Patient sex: M
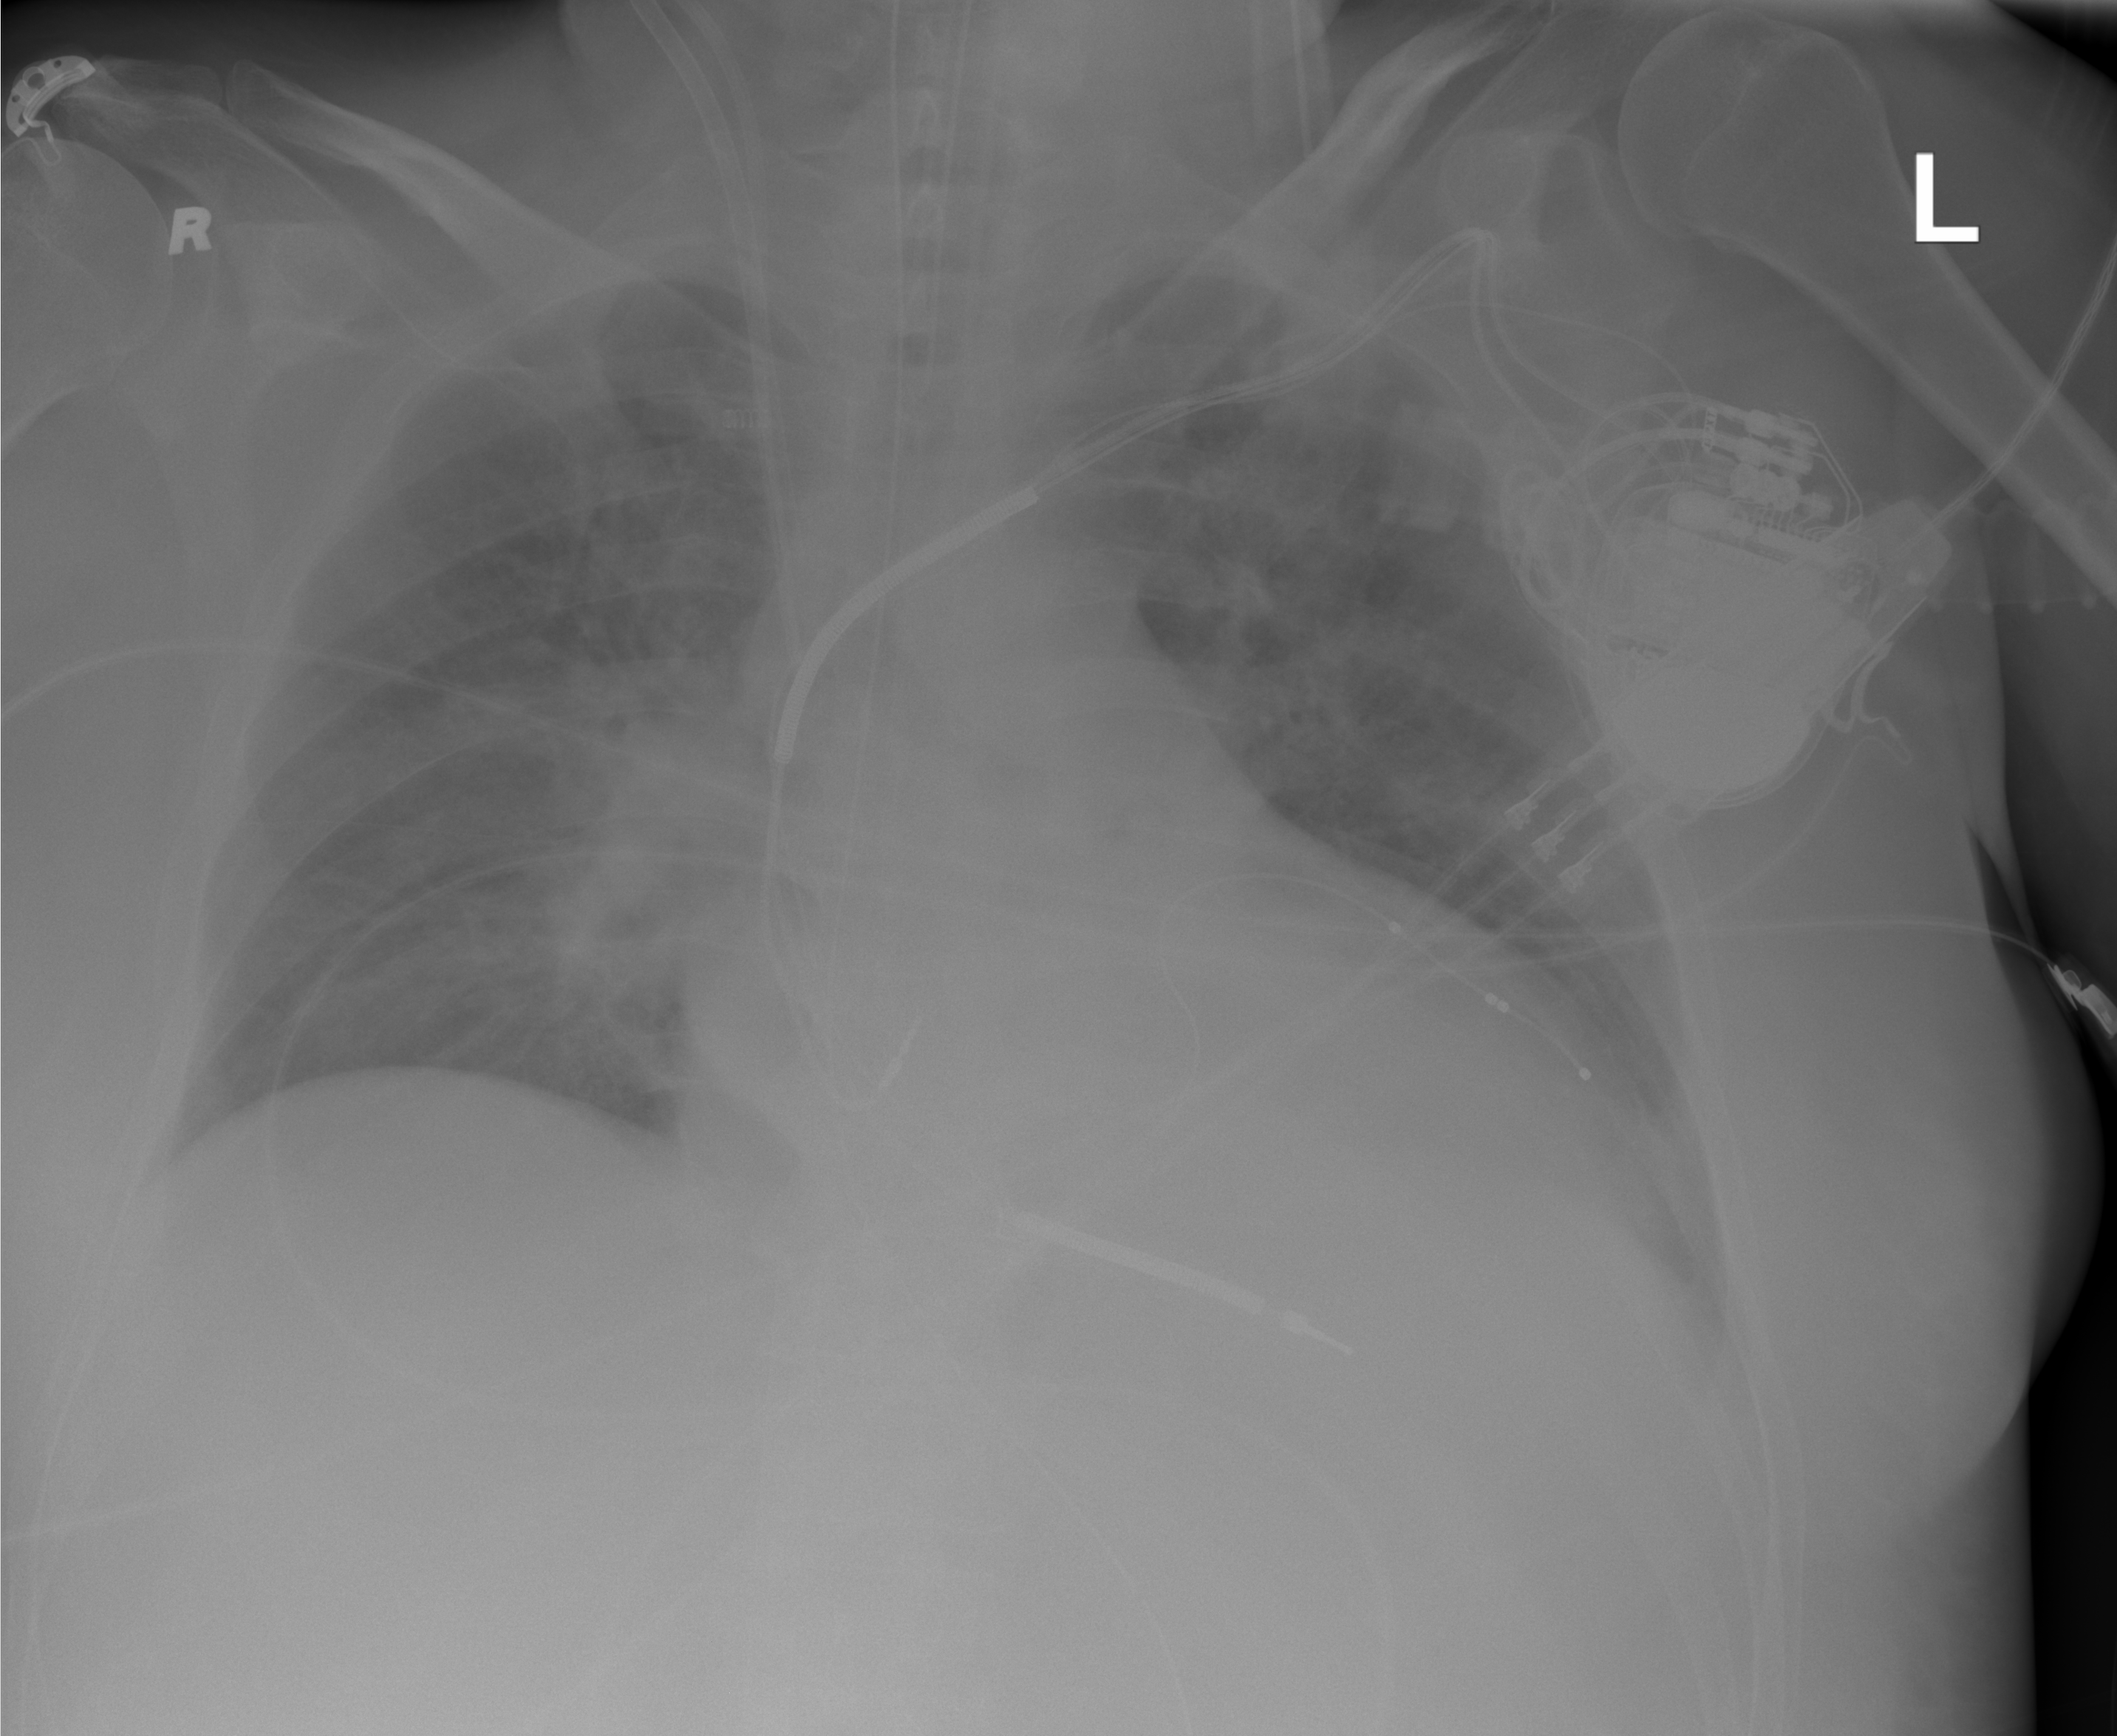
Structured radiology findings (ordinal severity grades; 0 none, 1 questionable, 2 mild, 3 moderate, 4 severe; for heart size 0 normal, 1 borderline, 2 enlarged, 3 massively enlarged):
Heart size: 2
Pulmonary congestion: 0
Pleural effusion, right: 2
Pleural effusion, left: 2
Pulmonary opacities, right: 1
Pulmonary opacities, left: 0
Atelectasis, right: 2
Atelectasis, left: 2